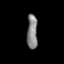
Tissue: lung
Cell type: Endothelial cells
Senescence score: 0.5674
Nuclear area (px): 358
Mean DAPI intensity: 130.768